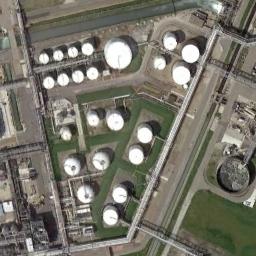
Label: storage tanks